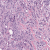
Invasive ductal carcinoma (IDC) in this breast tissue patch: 1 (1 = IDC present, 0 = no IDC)